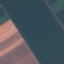
Label: AnnualCrop